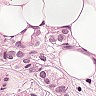
Metastatic tissue present: yes